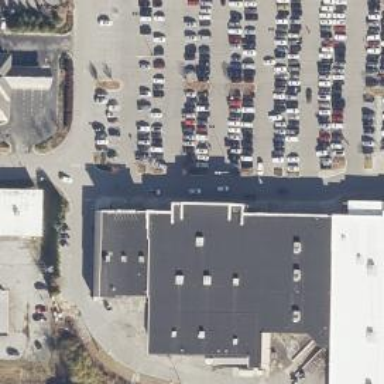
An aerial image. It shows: Retail building housing department store.